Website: walmart
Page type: address-validator
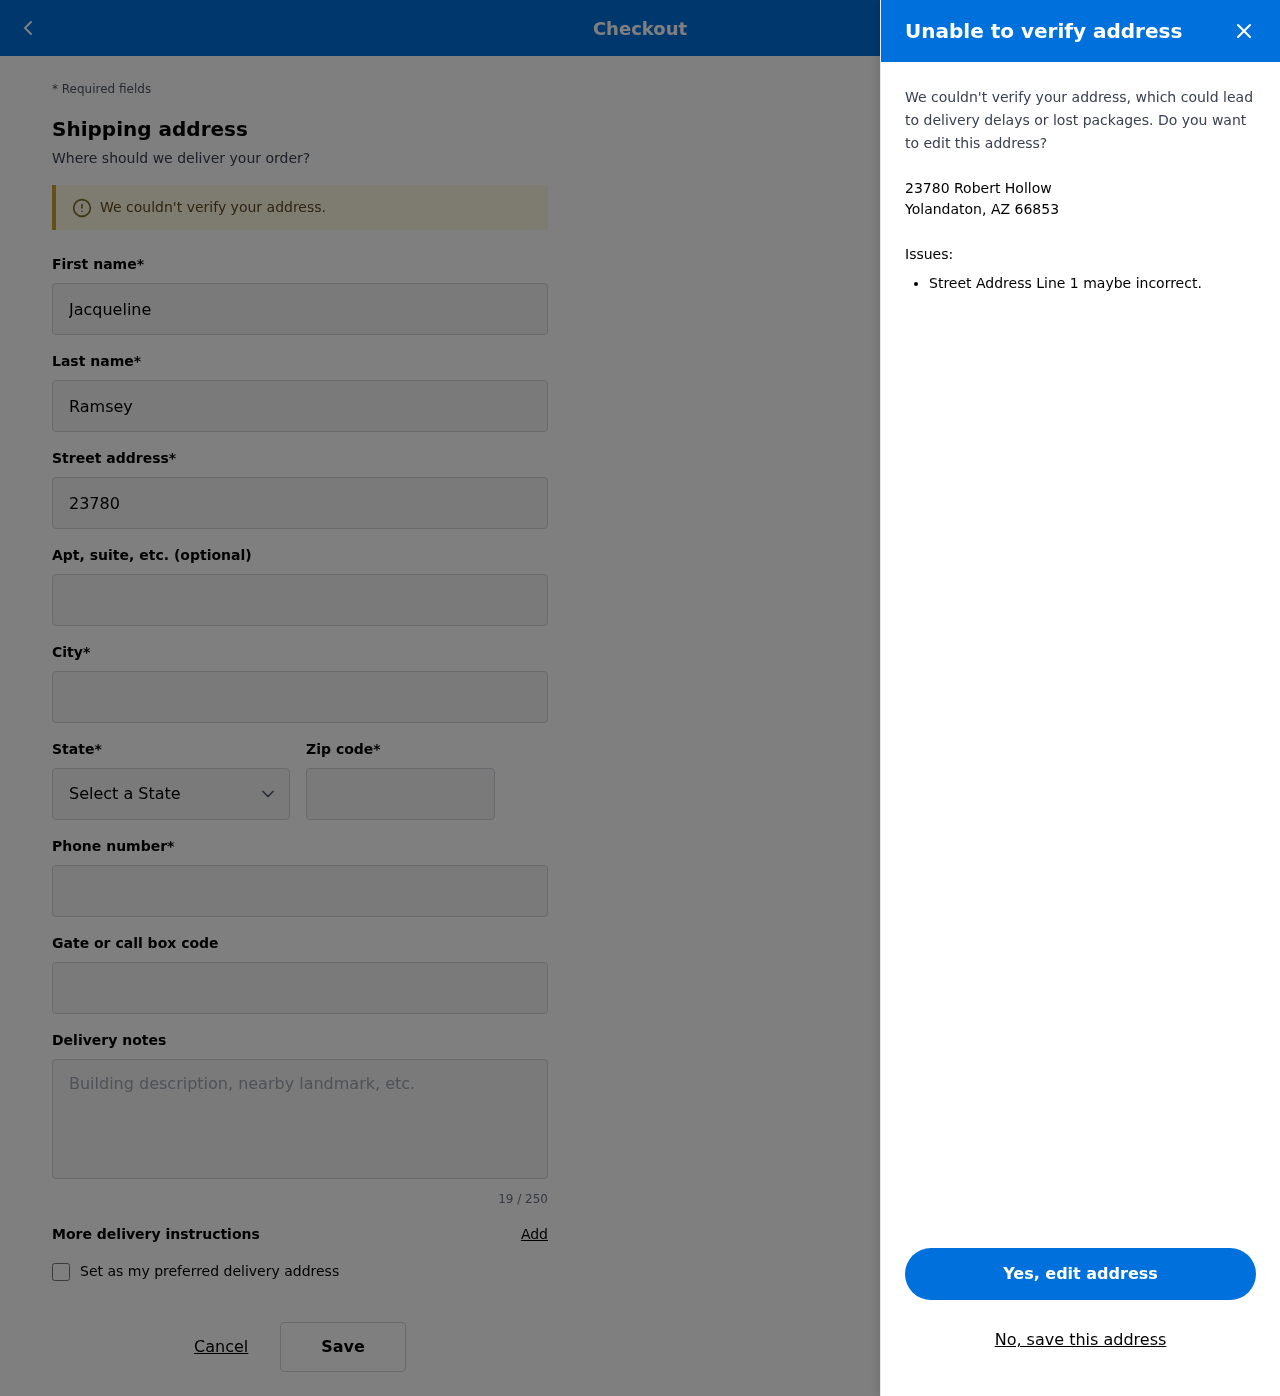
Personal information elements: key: PII_CITY_STATE_ZIP
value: Yolandaton, AZ 66853
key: PII_DELIVERY_INSTRUCTIONS
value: Leave at front door
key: PII_STATE_ABBR
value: AZ
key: PII_STREET
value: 23780 Robert Hollow
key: PII_FIRSTNAME
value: Jacqueline
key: PII_LASTNAME
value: Ramsey
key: PII_CITY
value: Yolandaton
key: PII_POSTCODE
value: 66853
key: PII_PHONE
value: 6346369978
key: PII_SECURITY_CODE
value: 97060